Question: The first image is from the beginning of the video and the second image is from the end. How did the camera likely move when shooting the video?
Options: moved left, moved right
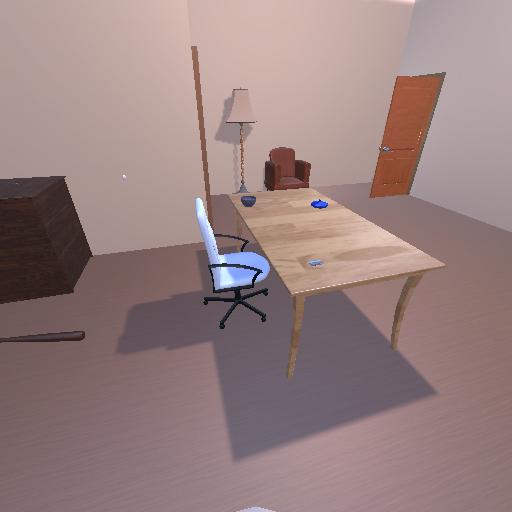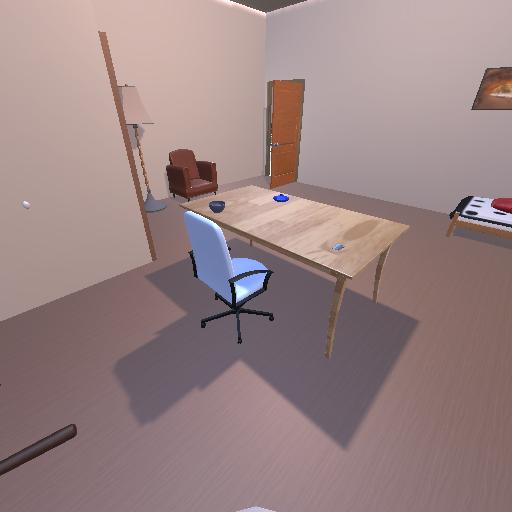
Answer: moved left